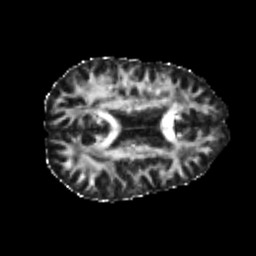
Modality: FA
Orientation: axial
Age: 23
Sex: male
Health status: healthy
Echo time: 0.074 s